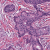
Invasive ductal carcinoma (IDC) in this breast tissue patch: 1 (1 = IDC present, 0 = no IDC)